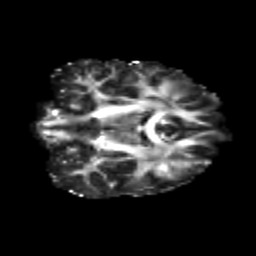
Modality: FA
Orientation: coronal
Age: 28
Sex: female
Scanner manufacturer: siemens
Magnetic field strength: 3 T
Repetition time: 3.5 s
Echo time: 0.125 s